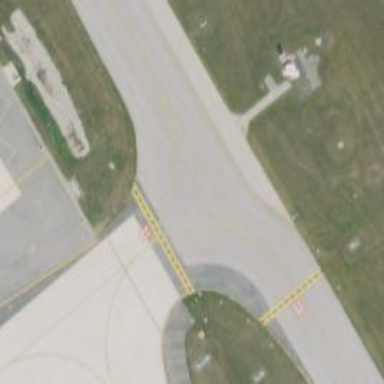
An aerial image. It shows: View of taxiway at the airport.